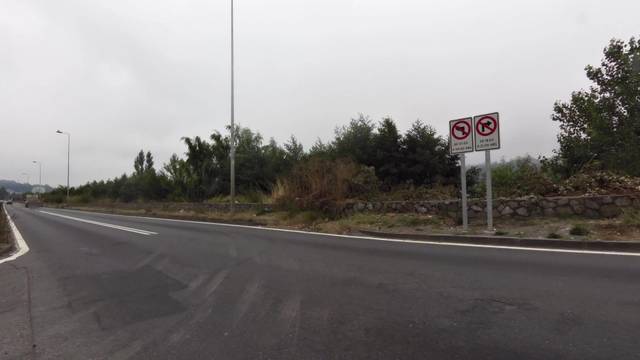
Region: Chile
Coordinates: -36.84, -73.059